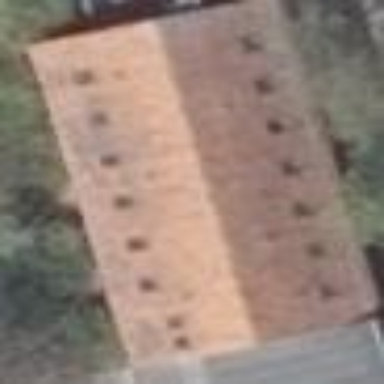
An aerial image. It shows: School building.